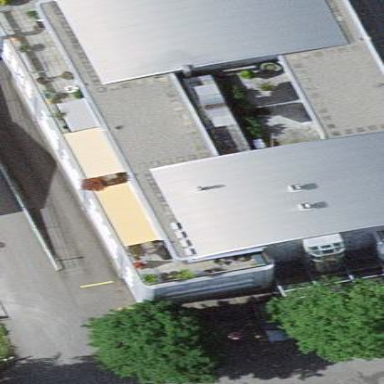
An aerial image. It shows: Building with round roof.